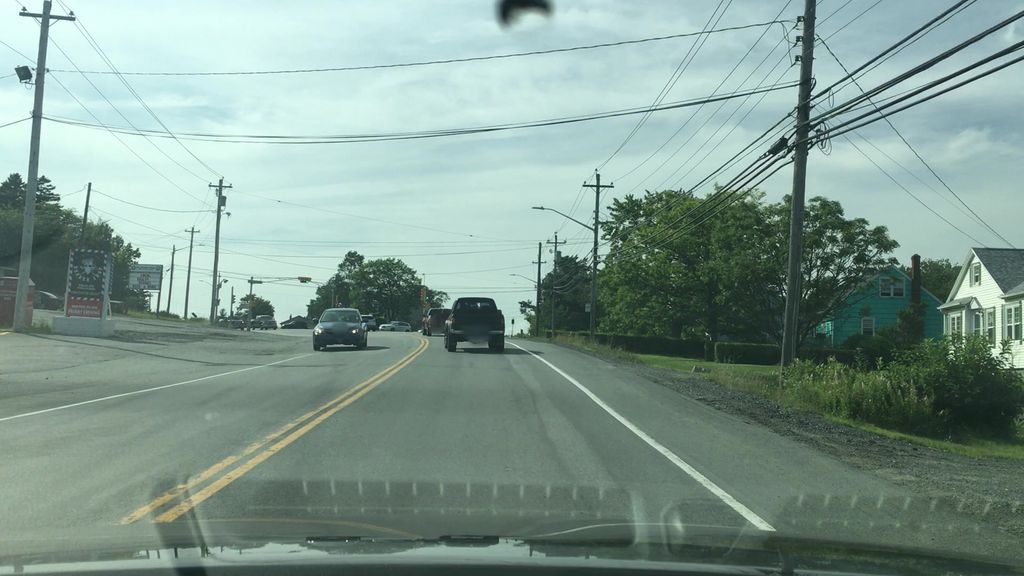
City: halifax